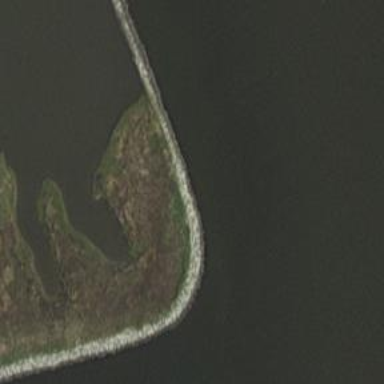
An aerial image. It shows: Breakwater structure.